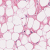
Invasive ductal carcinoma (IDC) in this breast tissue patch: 0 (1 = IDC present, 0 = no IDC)